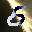
Label: 5